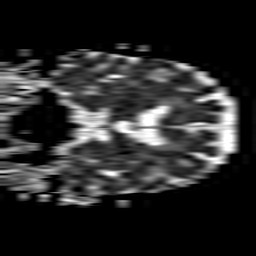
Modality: ADC
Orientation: coronal
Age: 83
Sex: female
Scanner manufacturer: philips
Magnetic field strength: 1.5 T
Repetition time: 3.393 s
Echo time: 0.06922 s